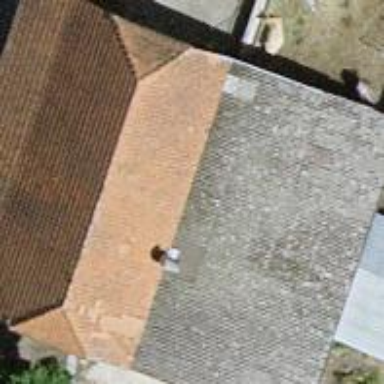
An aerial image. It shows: Sty building.